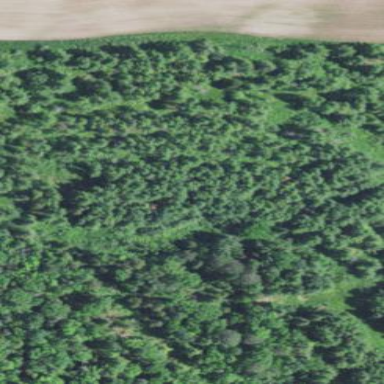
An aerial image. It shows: Serene woodland landscape.